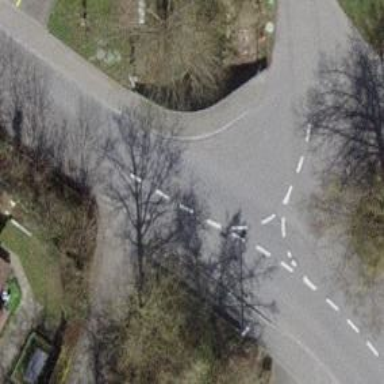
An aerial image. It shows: Residential road with asphalt surface and choker for traffic calming.